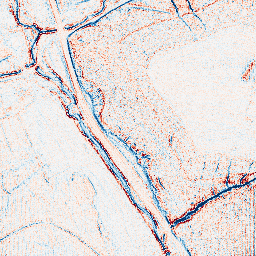
Category: edge_preserving
Decomposition family: anisotropic_diffusion
Decomposition parameters: iterations: 10
kappa: 30
gamma: 0.05
Upsampling method: fft_zeropad
Upsampling parameters: scale: 8
Upsampling scale: 8